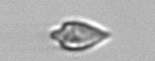
Label: Oxytoxum